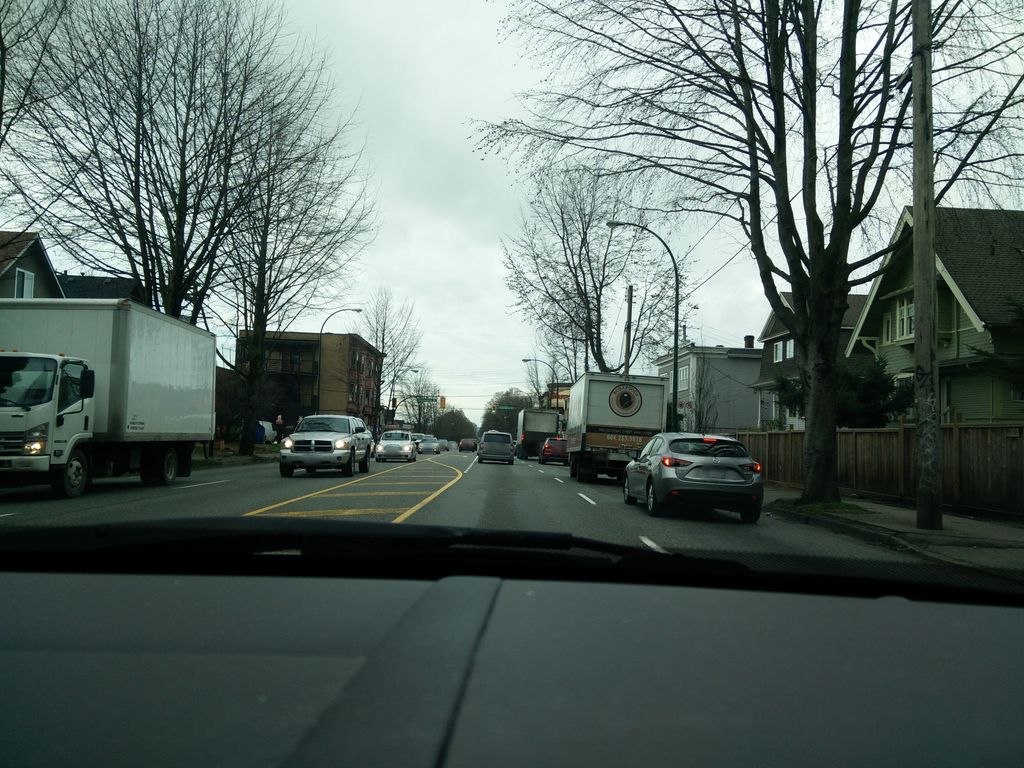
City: vancouver